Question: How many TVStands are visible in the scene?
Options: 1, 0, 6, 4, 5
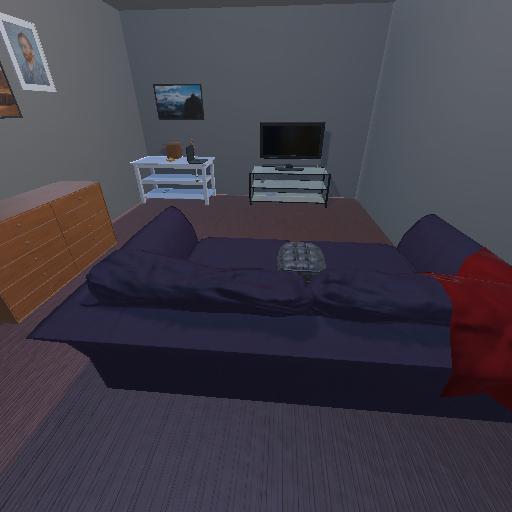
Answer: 1